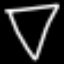
Label: diamond